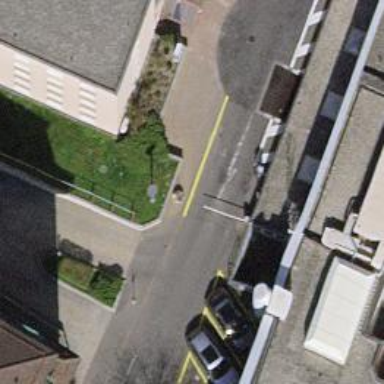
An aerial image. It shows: Lift gate barrier.